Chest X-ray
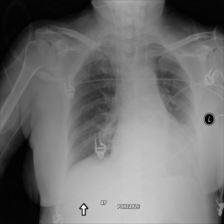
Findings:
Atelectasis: positive
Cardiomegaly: negative
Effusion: negative
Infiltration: negative
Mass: negative
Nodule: negative
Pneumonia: negative
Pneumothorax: negative
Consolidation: negative
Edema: negative
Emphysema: negative
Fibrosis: negative
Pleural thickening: negative
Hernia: negative